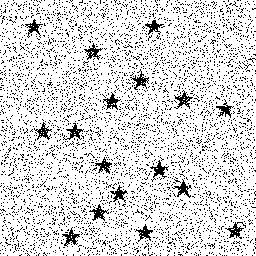
Squares: 0
Triangles: 0
Stars: 17
Total shapes: 17